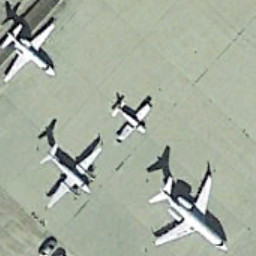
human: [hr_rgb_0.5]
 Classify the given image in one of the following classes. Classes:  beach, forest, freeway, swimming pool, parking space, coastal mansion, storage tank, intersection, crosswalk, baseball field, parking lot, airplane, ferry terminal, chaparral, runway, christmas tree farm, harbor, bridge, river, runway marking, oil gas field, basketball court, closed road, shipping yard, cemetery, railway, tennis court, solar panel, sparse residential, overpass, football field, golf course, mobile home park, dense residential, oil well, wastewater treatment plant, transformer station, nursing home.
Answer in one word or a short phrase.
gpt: airplane